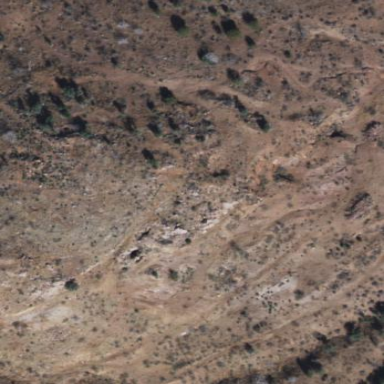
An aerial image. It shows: Quarry area.